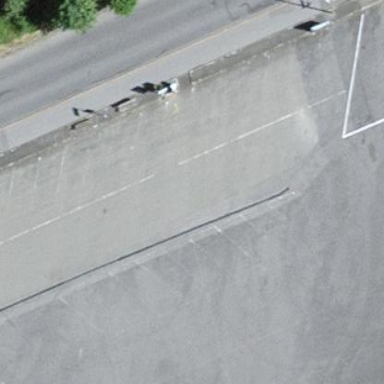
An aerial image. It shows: Parking area with surface.